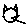
Label: cat